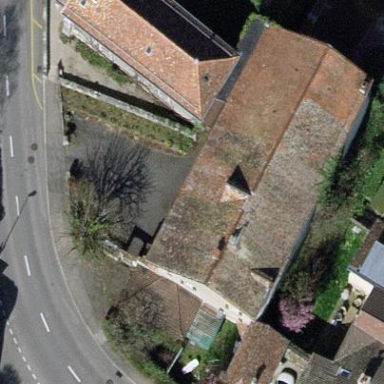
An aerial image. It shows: Church which is place of worship.